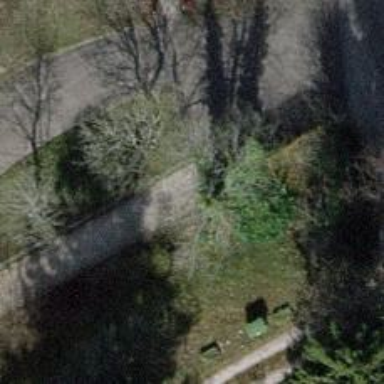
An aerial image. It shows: Bollard barrier.